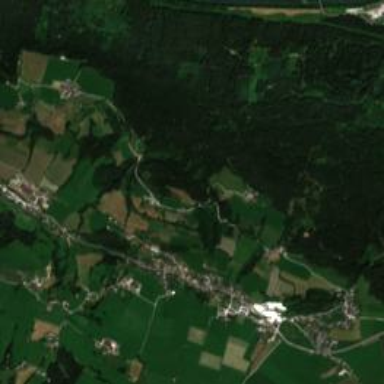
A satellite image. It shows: Small hamlet.